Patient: sex M, age 48
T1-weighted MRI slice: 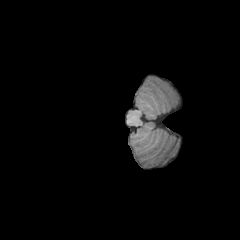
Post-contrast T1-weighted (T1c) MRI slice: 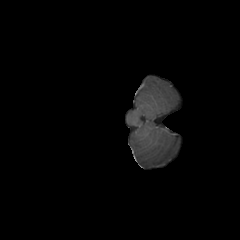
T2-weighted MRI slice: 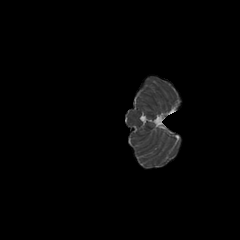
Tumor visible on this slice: no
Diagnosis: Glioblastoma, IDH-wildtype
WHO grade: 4